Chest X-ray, AP view. Patient: 43 years old, sex M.
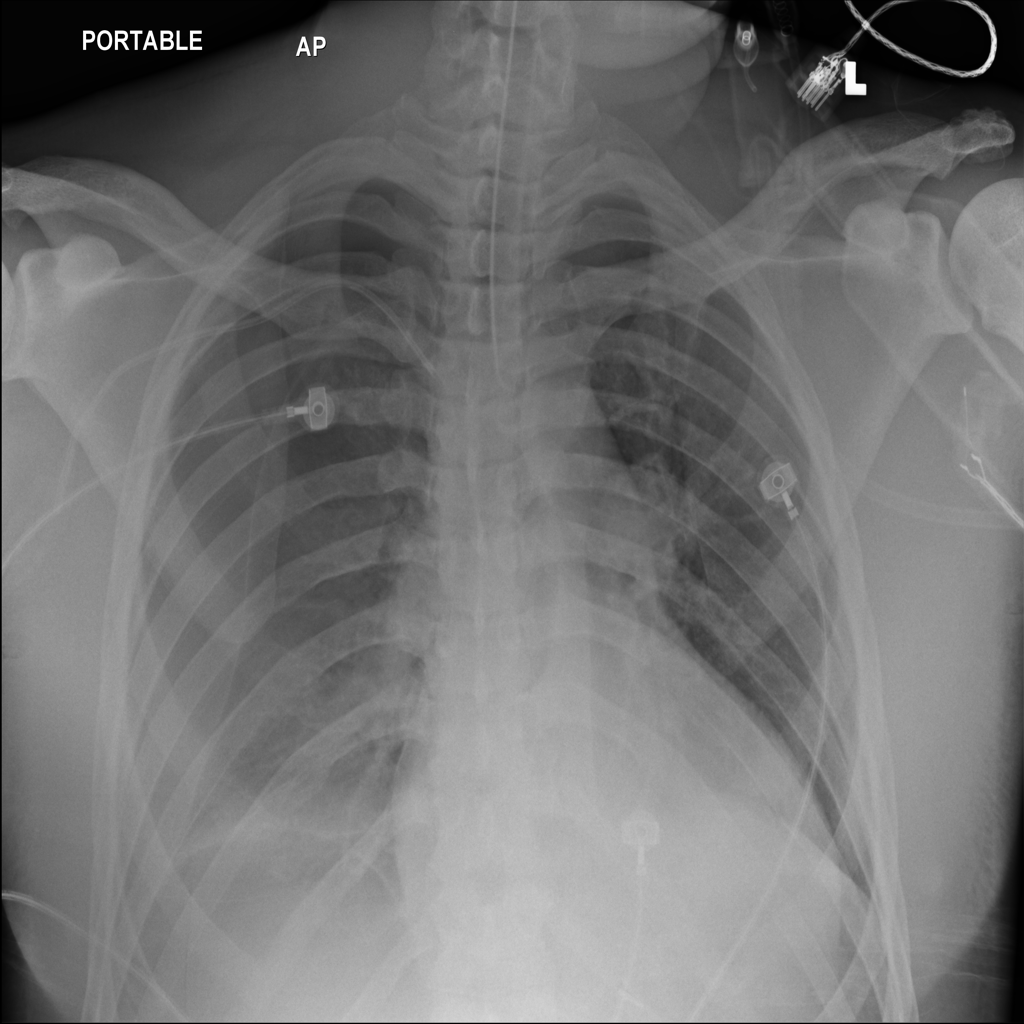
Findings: No Finding